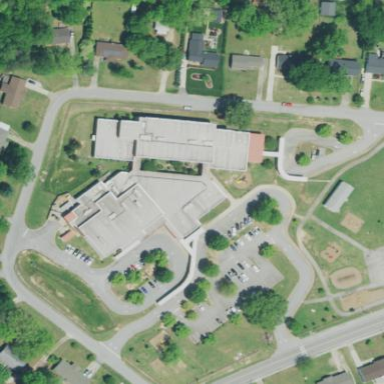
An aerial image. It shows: School.